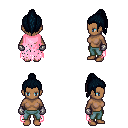
a pixel art fantasy rpg character, female body template, human, dark skin, pink tattered cape, teal pants, raven long topknot hairstyle, metal gloves, four views (front, back, left, right), 2x2 character sprite sheet, small pixel art, hard edges, no anti-aliasing